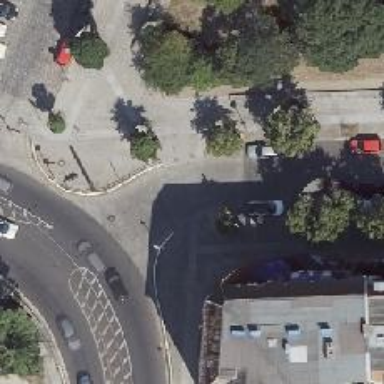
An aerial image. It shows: Unmarked crossing on the road.